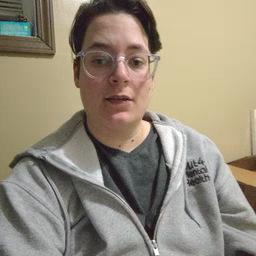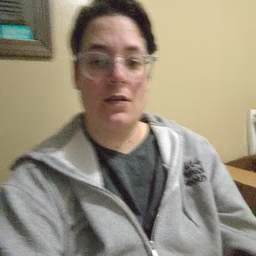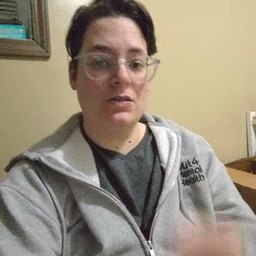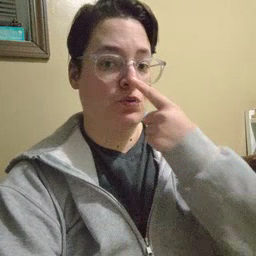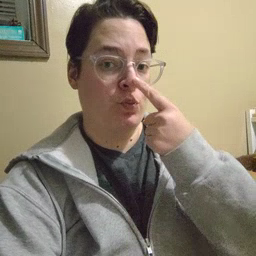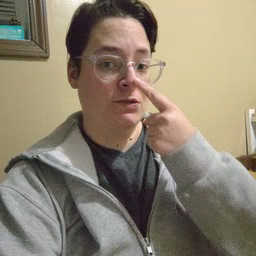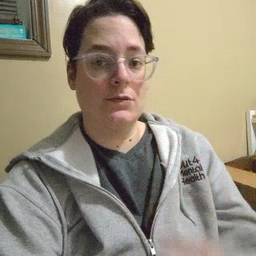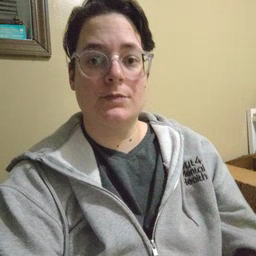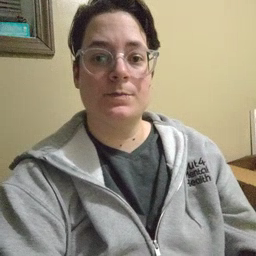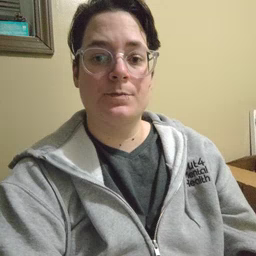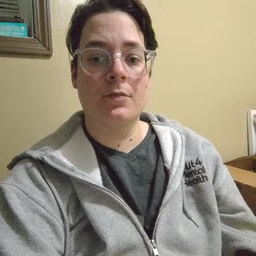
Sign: nose